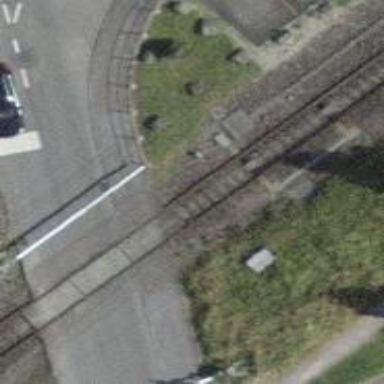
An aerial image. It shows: Railway switch.